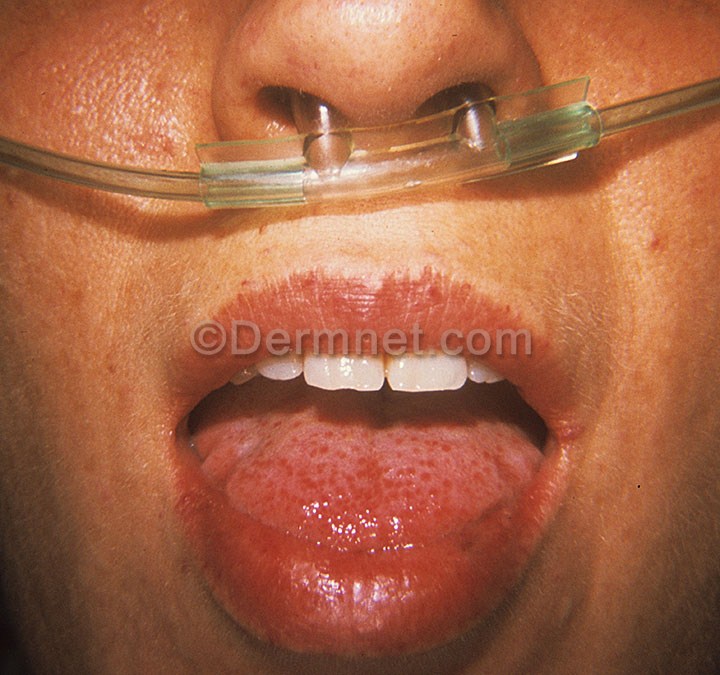
Disease: Vascular Tumors